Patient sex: F
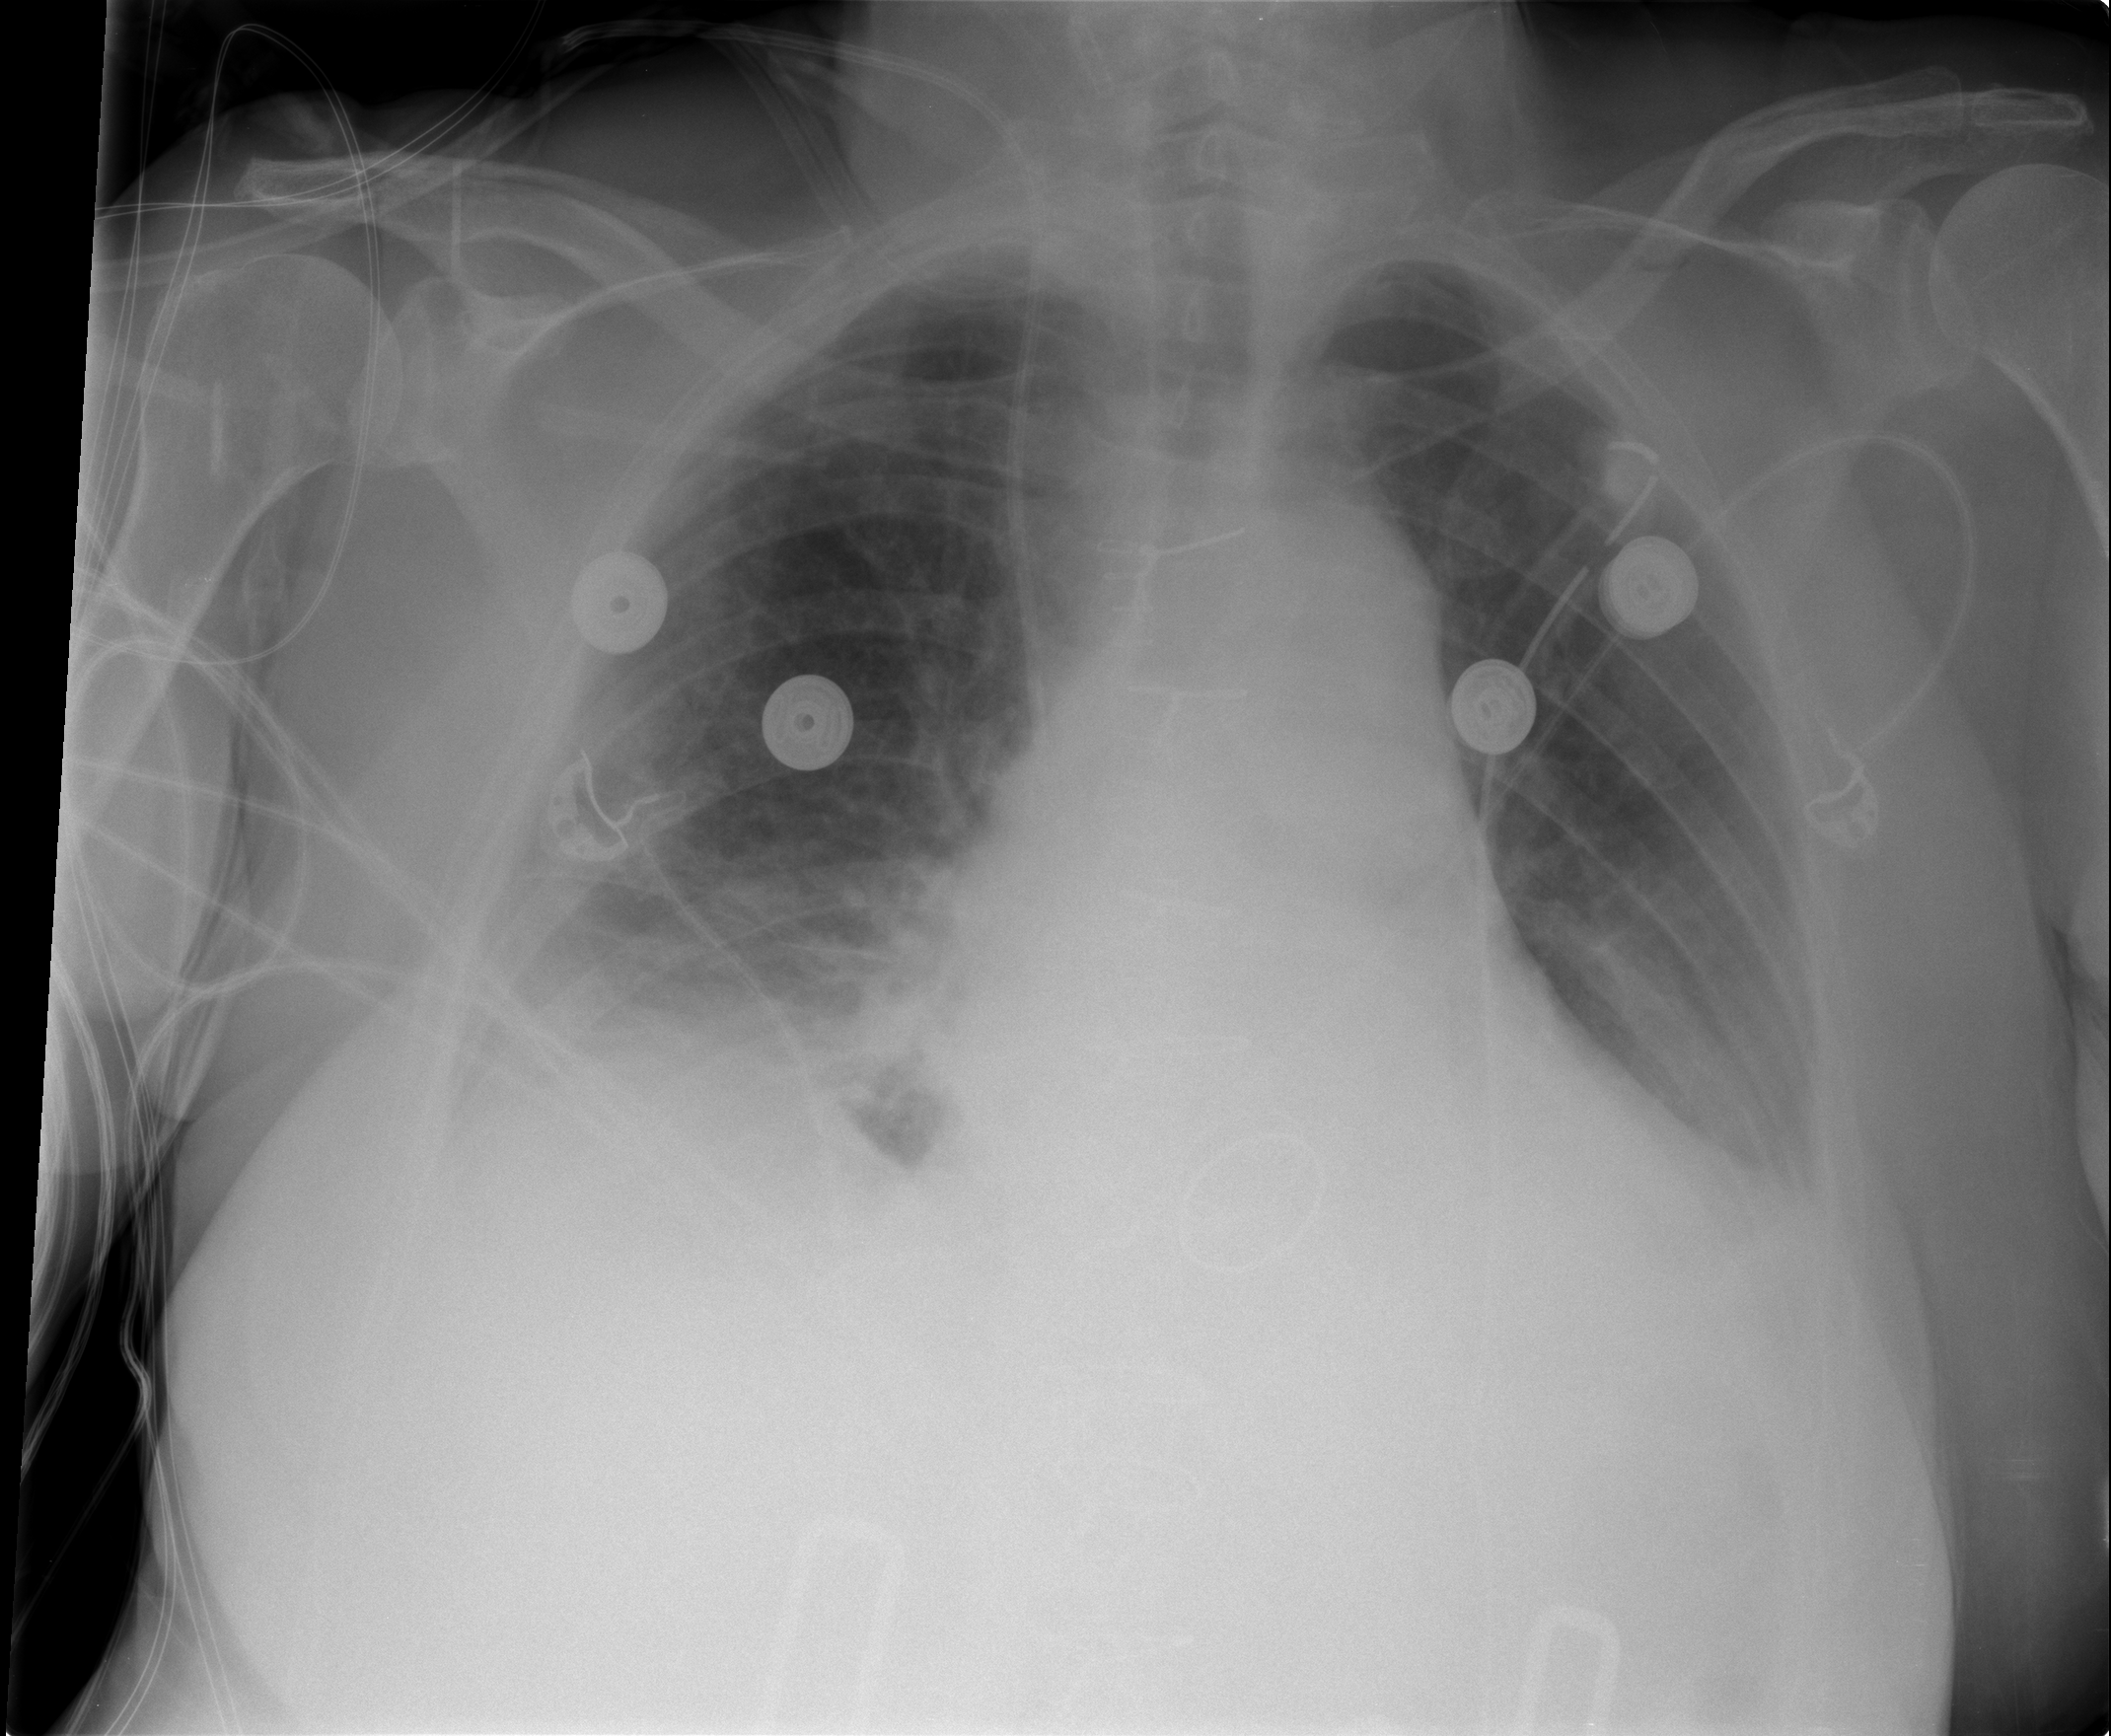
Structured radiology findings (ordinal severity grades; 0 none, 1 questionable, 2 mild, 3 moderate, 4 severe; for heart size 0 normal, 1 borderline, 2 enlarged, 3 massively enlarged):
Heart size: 0
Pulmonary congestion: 0
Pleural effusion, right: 2
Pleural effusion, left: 1
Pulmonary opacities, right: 0
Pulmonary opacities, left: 0
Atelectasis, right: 2
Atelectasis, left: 0